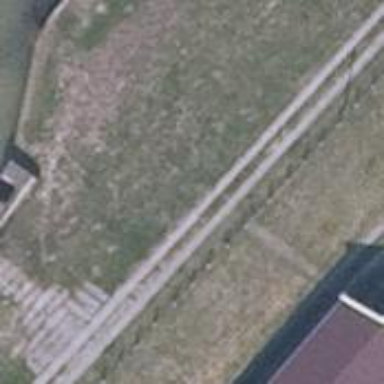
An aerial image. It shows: Concrete track on bridge with grade3 track type.